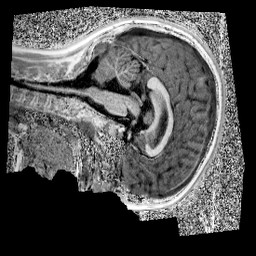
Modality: UNIT1
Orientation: sagittal
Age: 10
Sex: male
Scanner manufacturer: siemens
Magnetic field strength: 3 T
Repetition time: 4 s
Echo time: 0.00299 s